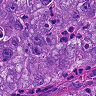
Metastatic tissue present: yes